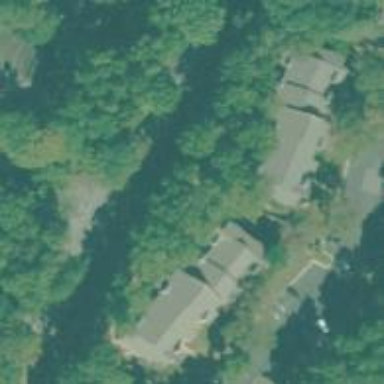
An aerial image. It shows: Residential apartments building.